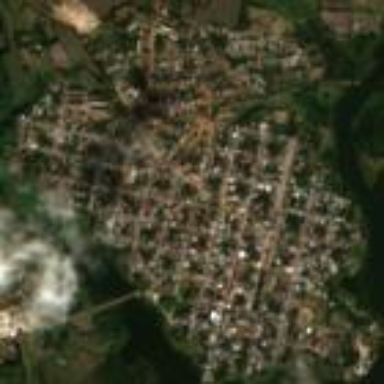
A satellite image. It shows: Residential area in town.